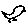
Label: bird